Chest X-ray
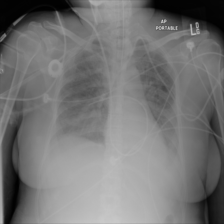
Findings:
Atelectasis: negative
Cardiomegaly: negative
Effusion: negative
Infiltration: negative
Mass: negative
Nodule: negative
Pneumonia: negative
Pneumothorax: negative
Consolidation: negative
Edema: negative
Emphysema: negative
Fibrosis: negative
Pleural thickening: negative
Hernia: negative